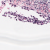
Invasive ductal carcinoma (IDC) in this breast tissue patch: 0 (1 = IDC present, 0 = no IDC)